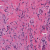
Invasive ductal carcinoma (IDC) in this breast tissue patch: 0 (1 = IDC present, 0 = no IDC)